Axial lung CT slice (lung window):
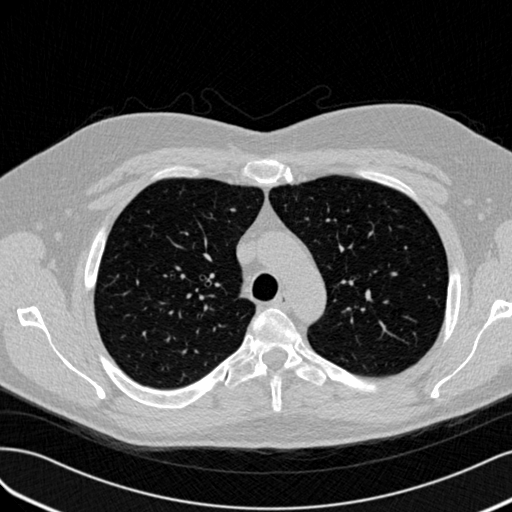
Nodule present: no